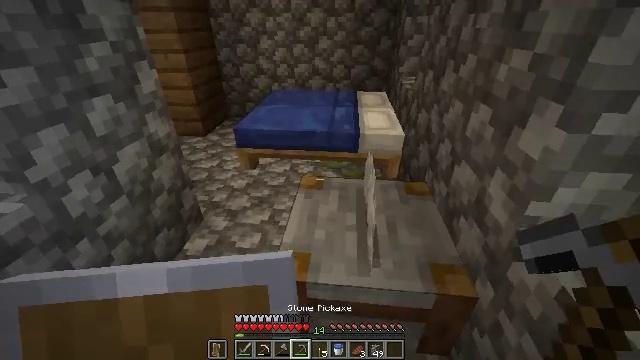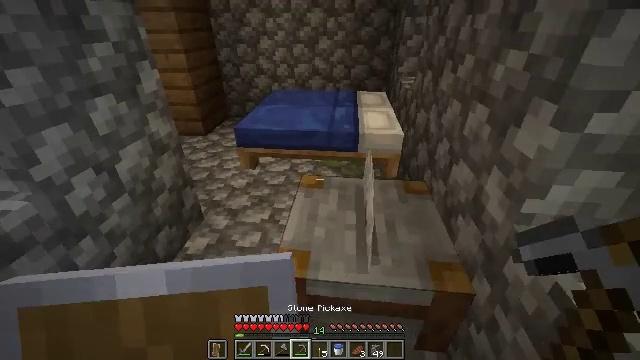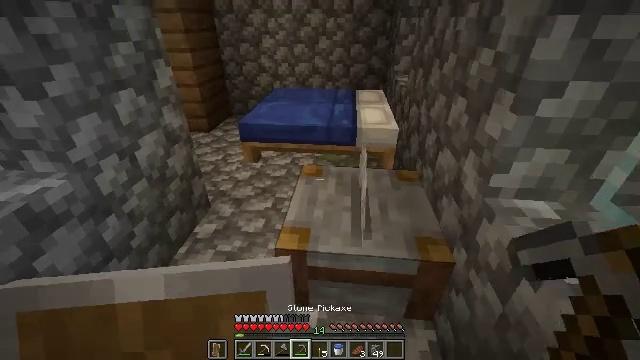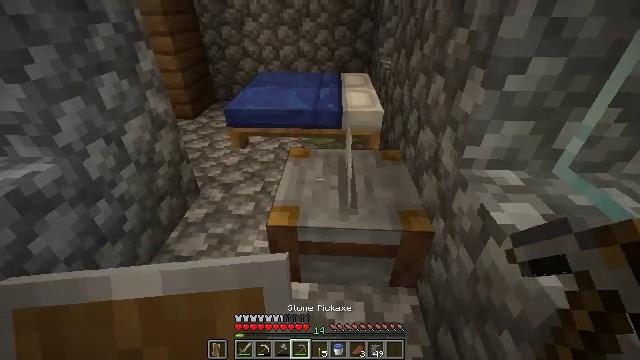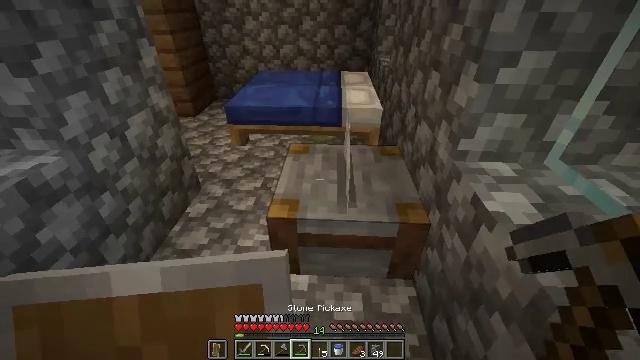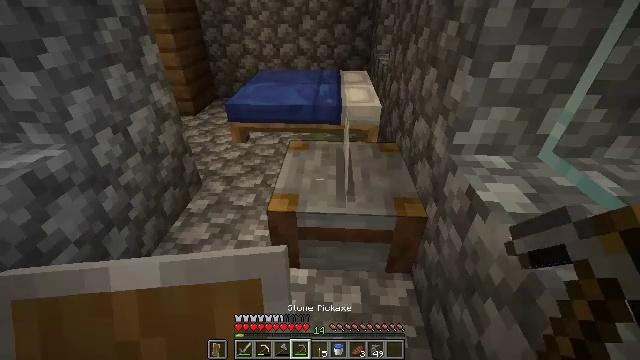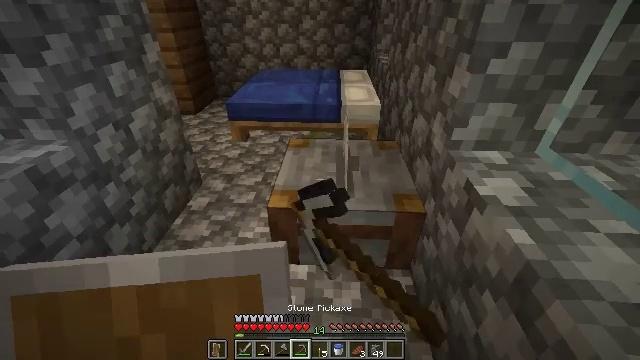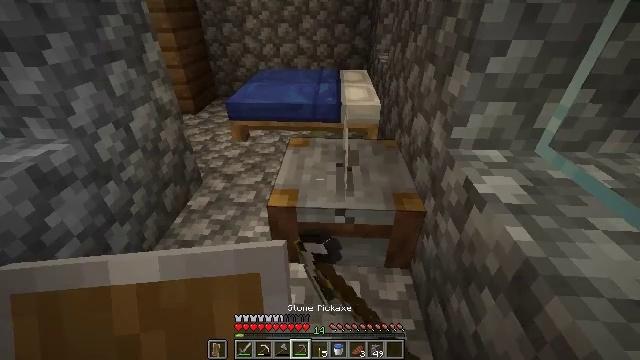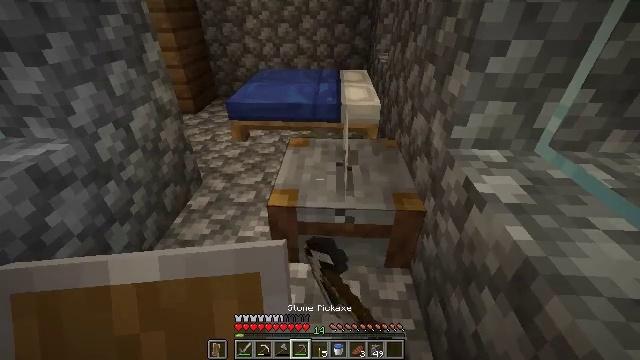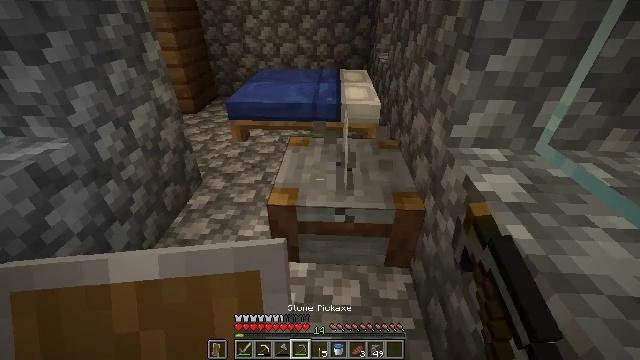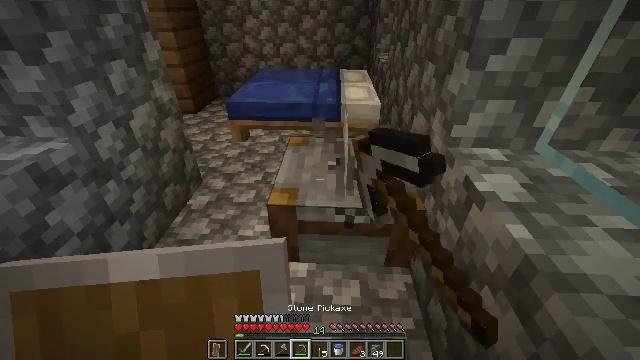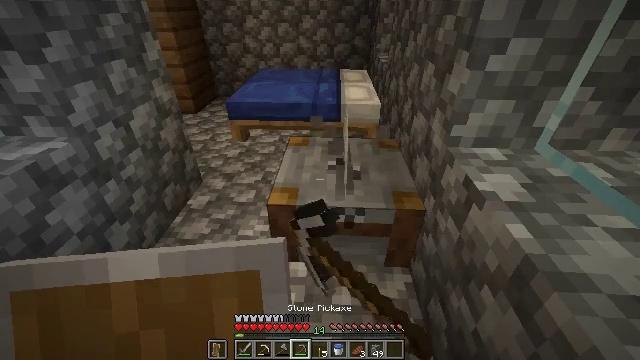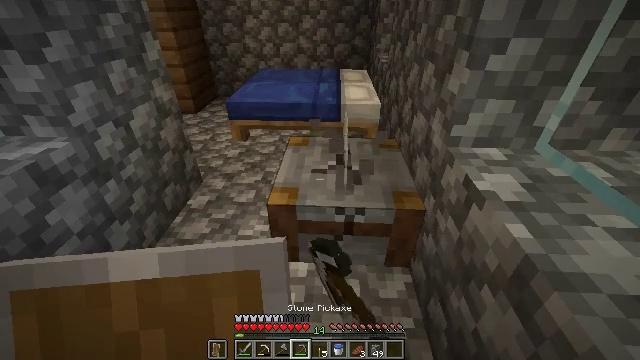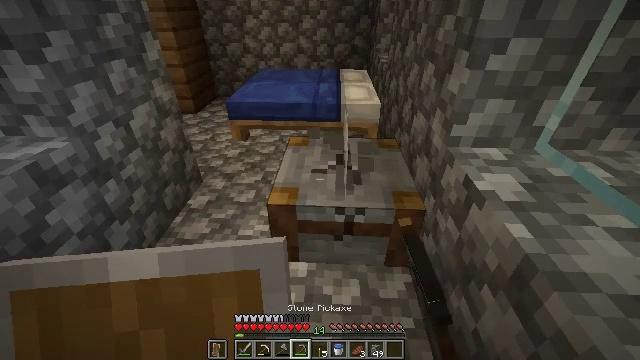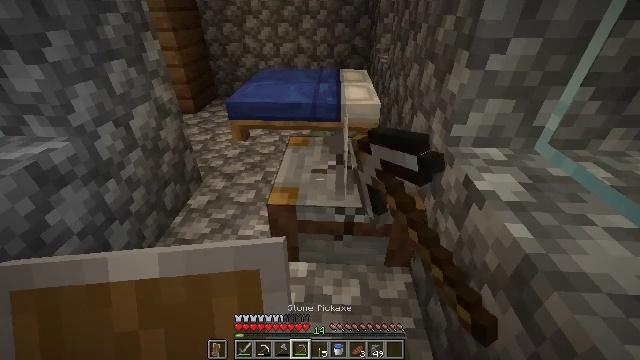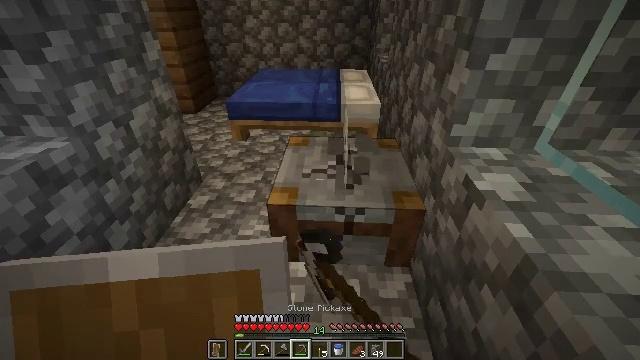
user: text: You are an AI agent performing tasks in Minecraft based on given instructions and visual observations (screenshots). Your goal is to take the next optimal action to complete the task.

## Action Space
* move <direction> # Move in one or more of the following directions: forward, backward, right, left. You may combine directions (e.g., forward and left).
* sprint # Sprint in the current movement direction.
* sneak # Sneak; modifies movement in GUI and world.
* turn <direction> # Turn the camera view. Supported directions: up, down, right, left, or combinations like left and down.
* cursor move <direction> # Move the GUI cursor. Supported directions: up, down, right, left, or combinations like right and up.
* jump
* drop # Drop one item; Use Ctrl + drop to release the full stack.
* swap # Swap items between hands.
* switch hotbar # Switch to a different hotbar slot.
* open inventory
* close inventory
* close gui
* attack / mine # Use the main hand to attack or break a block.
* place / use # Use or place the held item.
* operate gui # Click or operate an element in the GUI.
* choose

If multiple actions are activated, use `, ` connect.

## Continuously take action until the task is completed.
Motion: motion action
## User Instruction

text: Break the stonecutter to collect it.
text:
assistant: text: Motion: move back
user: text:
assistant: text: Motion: no_op
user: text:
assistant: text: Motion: turn right and down
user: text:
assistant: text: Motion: no_op
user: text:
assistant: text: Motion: attack / mine
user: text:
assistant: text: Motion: attack / mine
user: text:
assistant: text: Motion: attack / mine
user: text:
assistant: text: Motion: attack / mine
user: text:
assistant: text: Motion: attack / mine
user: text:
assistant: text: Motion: attack / mine
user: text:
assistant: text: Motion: attack / mine
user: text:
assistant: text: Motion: attack / mine
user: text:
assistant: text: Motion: attack / mine
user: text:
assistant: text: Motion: attack / mine
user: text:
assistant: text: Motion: attack / mine
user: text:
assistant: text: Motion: attack / mine
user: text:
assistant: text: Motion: attack / mine
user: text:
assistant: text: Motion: attack / mine
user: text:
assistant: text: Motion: attack / mine
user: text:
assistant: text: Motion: attack / mine
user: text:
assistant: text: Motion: attack / mine
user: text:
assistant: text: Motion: attack / mine
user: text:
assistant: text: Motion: attack / mine
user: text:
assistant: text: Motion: attack / mine
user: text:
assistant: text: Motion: attack / mine
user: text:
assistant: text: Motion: attack / mine
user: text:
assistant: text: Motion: attack / mine
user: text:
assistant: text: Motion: attack / mine
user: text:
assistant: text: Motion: attack / mine
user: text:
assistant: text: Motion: attack / mine